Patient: sex M, age 26
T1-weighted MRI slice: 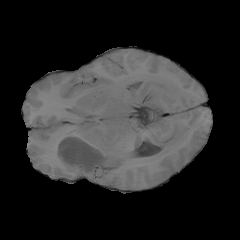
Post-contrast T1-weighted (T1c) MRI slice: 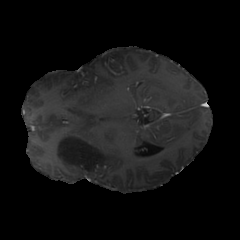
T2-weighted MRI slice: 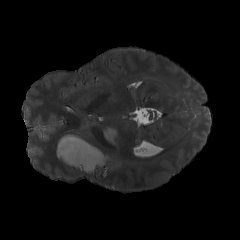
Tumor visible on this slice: yes
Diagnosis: Astrocytoma, IDH-mutant
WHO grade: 4